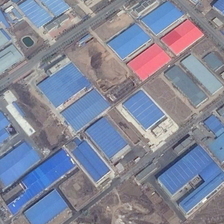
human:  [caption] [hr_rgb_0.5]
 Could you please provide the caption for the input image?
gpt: many buildings are in an industrial area .

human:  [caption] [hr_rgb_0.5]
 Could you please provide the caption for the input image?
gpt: many buildings are in an industrial area .

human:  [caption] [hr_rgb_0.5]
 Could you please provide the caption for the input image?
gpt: many buildings are in an industrial area .

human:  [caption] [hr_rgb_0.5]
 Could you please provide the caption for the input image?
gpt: many buildings are in an industrial area .

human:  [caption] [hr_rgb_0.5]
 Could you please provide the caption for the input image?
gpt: many buildings are in an industrial area .